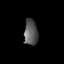
Tissue: lung
Cell type: Endothelial cells
Senescence score: 0.5854
Nuclear area (px): 342
Mean DAPI intensity: 90.257